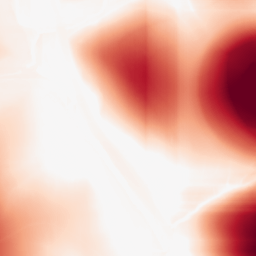
Category: morphological
Decomposition family: rolling_ball
Decomposition parameters: radius: 100
Upsampling method: edge_directed
Upsampling parameters: scale: 4
Upsampling scale: 4